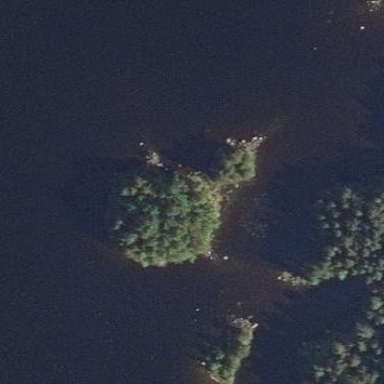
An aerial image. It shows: Islet.